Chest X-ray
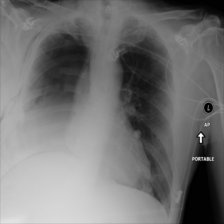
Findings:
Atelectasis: negative
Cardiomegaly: negative
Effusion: negative
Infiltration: negative
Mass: negative
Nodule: negative
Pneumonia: negative
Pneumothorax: negative
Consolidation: negative
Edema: negative
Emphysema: negative
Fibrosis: negative
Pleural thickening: negative
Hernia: negative